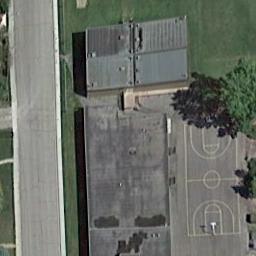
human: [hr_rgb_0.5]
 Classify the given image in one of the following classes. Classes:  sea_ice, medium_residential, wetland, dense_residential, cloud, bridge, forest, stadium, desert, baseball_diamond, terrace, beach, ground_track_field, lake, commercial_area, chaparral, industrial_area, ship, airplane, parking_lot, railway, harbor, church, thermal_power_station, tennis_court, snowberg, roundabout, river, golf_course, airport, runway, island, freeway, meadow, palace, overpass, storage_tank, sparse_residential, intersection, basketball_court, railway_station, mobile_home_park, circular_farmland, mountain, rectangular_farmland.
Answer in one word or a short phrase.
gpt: basketball_court